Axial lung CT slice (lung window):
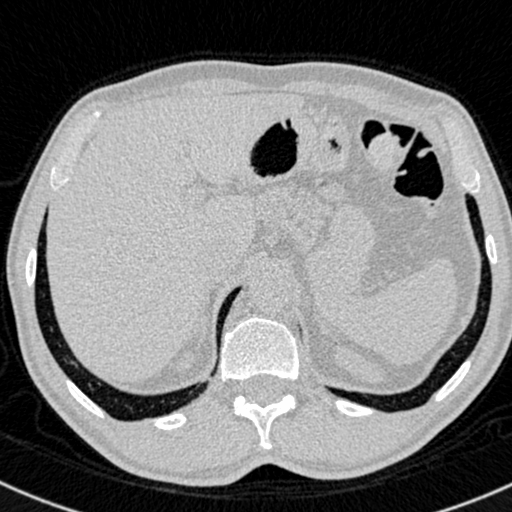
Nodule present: no